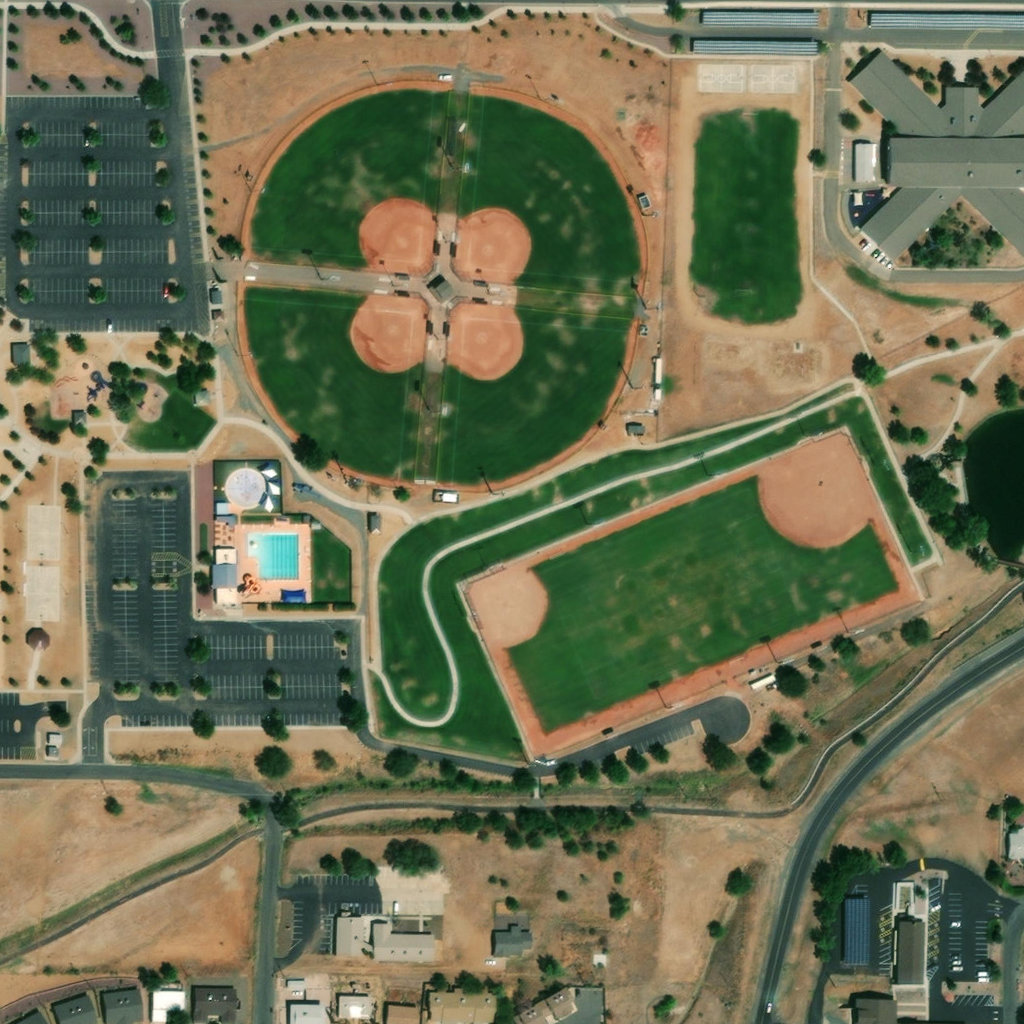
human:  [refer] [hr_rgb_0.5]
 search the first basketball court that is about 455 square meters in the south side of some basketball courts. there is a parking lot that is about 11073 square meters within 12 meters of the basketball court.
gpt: <box>[[2, 55, 6, 60, 0]]</box>

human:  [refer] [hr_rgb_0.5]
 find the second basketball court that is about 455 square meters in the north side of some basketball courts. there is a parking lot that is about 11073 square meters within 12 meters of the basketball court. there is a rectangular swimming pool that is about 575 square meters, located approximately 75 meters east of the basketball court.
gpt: <box>[[2, 55, 6, 60, 0]]</box>

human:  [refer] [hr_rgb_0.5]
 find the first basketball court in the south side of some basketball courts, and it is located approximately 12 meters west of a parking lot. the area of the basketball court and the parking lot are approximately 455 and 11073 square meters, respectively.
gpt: <box>[[2, 55, 6, 60, 0]]</box>

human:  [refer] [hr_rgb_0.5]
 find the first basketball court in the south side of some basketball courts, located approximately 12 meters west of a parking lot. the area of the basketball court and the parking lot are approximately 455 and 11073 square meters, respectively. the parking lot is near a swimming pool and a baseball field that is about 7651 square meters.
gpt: <box>[[2, 55, 6, 60, 0]]</box>

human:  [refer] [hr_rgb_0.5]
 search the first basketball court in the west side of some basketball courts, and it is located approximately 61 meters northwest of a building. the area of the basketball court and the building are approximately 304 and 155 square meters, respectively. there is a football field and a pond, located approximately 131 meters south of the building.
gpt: <box>[[68, 6, 72, 8, 0]]</box>

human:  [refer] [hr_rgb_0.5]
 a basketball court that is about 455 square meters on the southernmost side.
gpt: <box>[[2, 55, 6, 60, 0]]</box>

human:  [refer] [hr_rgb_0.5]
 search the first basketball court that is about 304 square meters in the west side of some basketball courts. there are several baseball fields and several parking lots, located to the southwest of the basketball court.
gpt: <box>[[68, 6, 72, 8, 0]]</box>